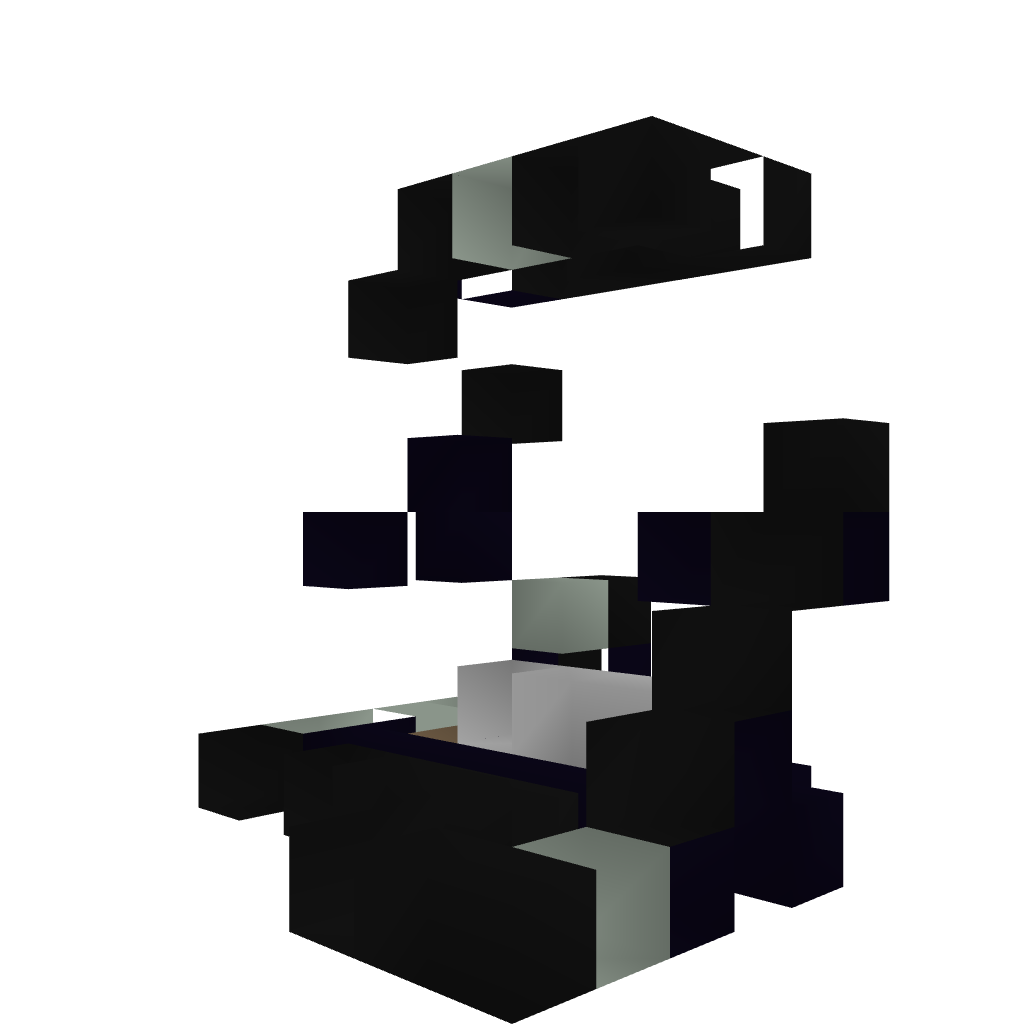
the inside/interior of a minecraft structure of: Dispenser Cannon MK 1